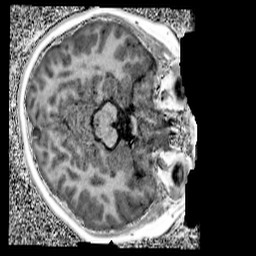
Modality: UNIT1
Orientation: axial
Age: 9
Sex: male
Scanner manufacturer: siemens
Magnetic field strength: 3 T
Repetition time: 4 s
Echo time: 0.00299 s